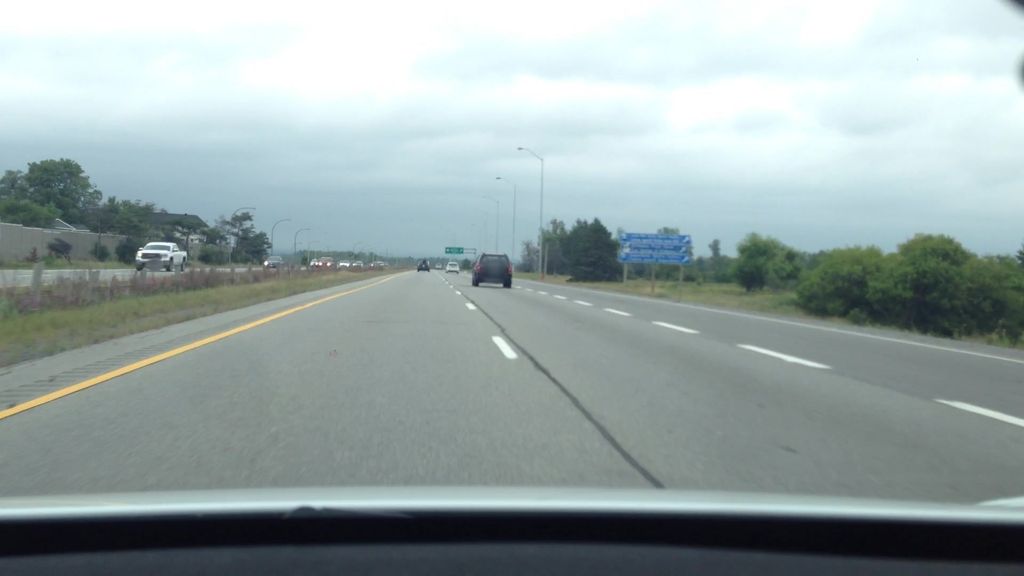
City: ottawa-gatineau